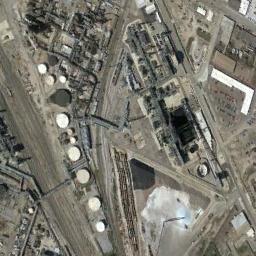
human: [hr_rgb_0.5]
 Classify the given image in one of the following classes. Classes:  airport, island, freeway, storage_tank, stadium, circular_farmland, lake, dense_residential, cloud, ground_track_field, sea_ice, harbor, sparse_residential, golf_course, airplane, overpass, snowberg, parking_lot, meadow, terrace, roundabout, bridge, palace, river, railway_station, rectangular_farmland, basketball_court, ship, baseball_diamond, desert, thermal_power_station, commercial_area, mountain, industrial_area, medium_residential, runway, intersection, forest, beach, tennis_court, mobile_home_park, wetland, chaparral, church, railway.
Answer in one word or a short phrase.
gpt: storage_tank